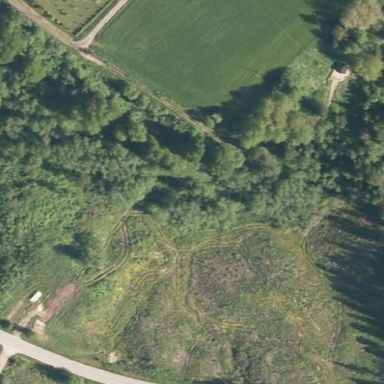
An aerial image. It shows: Scrub area designated for logging.